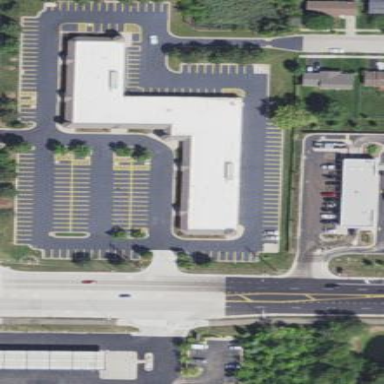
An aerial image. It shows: Parking aisle designated as service road.